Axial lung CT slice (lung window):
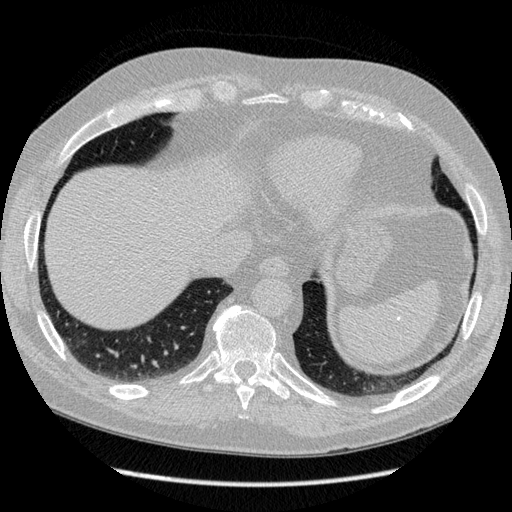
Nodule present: no